Question: I am going to check the 'email' not being exists in database, and then store the row with other attributes.
Here is my code do detect duplicate 'email' value:
'''
public boolean exists(String value) {
customerDao.openSessionWithTransaction();
Query query = customerDao.openSession().createQuery("from Customers where email=? ");
query.setString(0, value);
if (query.getFirstResult() != null) {
return true;
}
return false;
}
'''
But 'getFirstResult()' always returns 'null', even when i check with a duplicate 'email' value.
I had declared 'uniuness' annotation to 'pojo' class.
Here is my table:

When i check with a duplicate email value, just an 'ConstraintViolationException' happens.
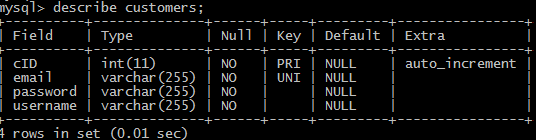
Answer: You might need this:
'''
public boolean exists(String value) {
customerDao.openSessionWithTransaction();
Query query = customerDao.openSession().createQuery("from Customers where email=? ");
query.setString(0, value);
if (query.uniqueResult()!= null) {
return true;
}
return false;}
'''